Field crop: maize
Growth stage: 2
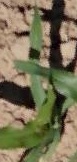
Species: maize